Chest X-ray. View position: PA
Patient age: 57
Patient sex: F
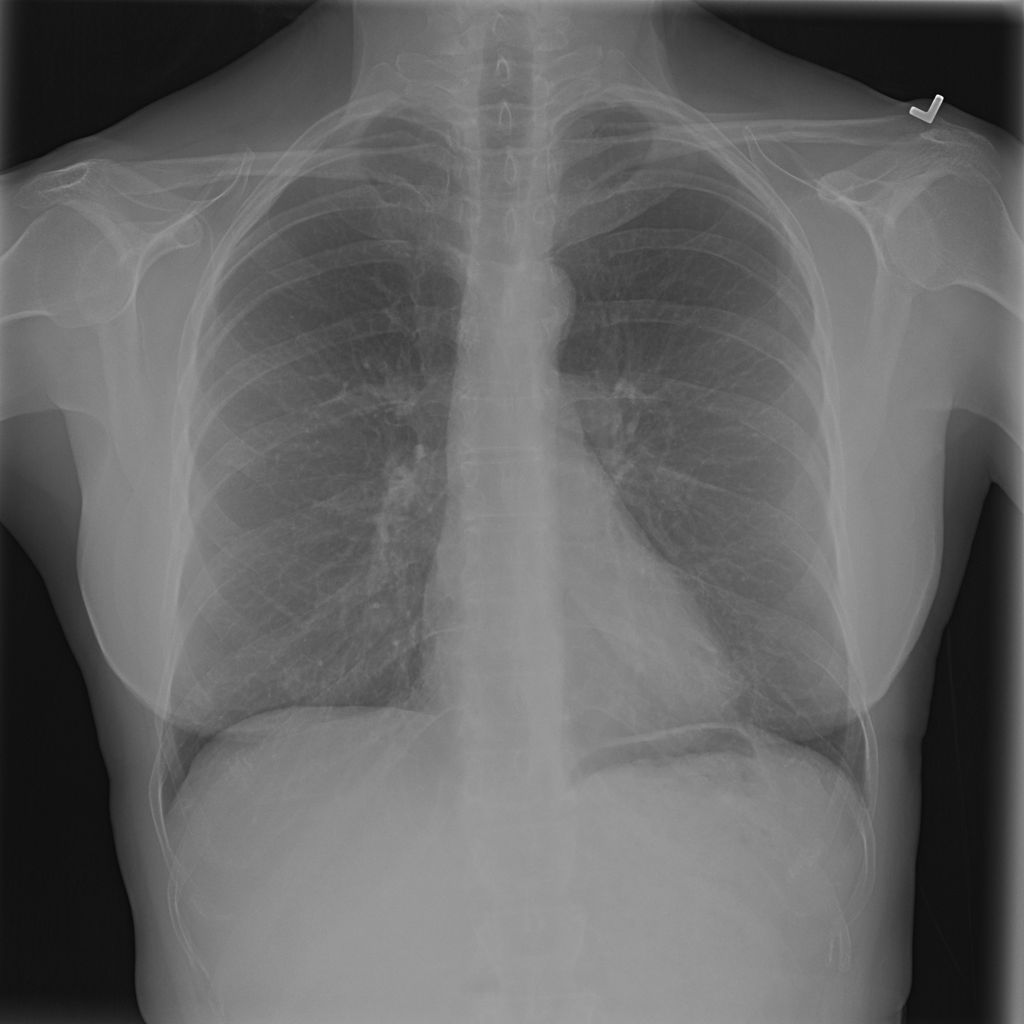
Finding: Pneumothorax